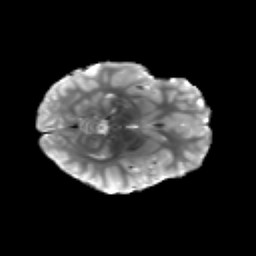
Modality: T2w
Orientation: axial
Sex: female
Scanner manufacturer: siemens
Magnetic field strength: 3 T
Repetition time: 5 s
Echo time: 0.071 s